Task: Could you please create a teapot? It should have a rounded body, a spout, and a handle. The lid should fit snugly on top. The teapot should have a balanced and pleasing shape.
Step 34:
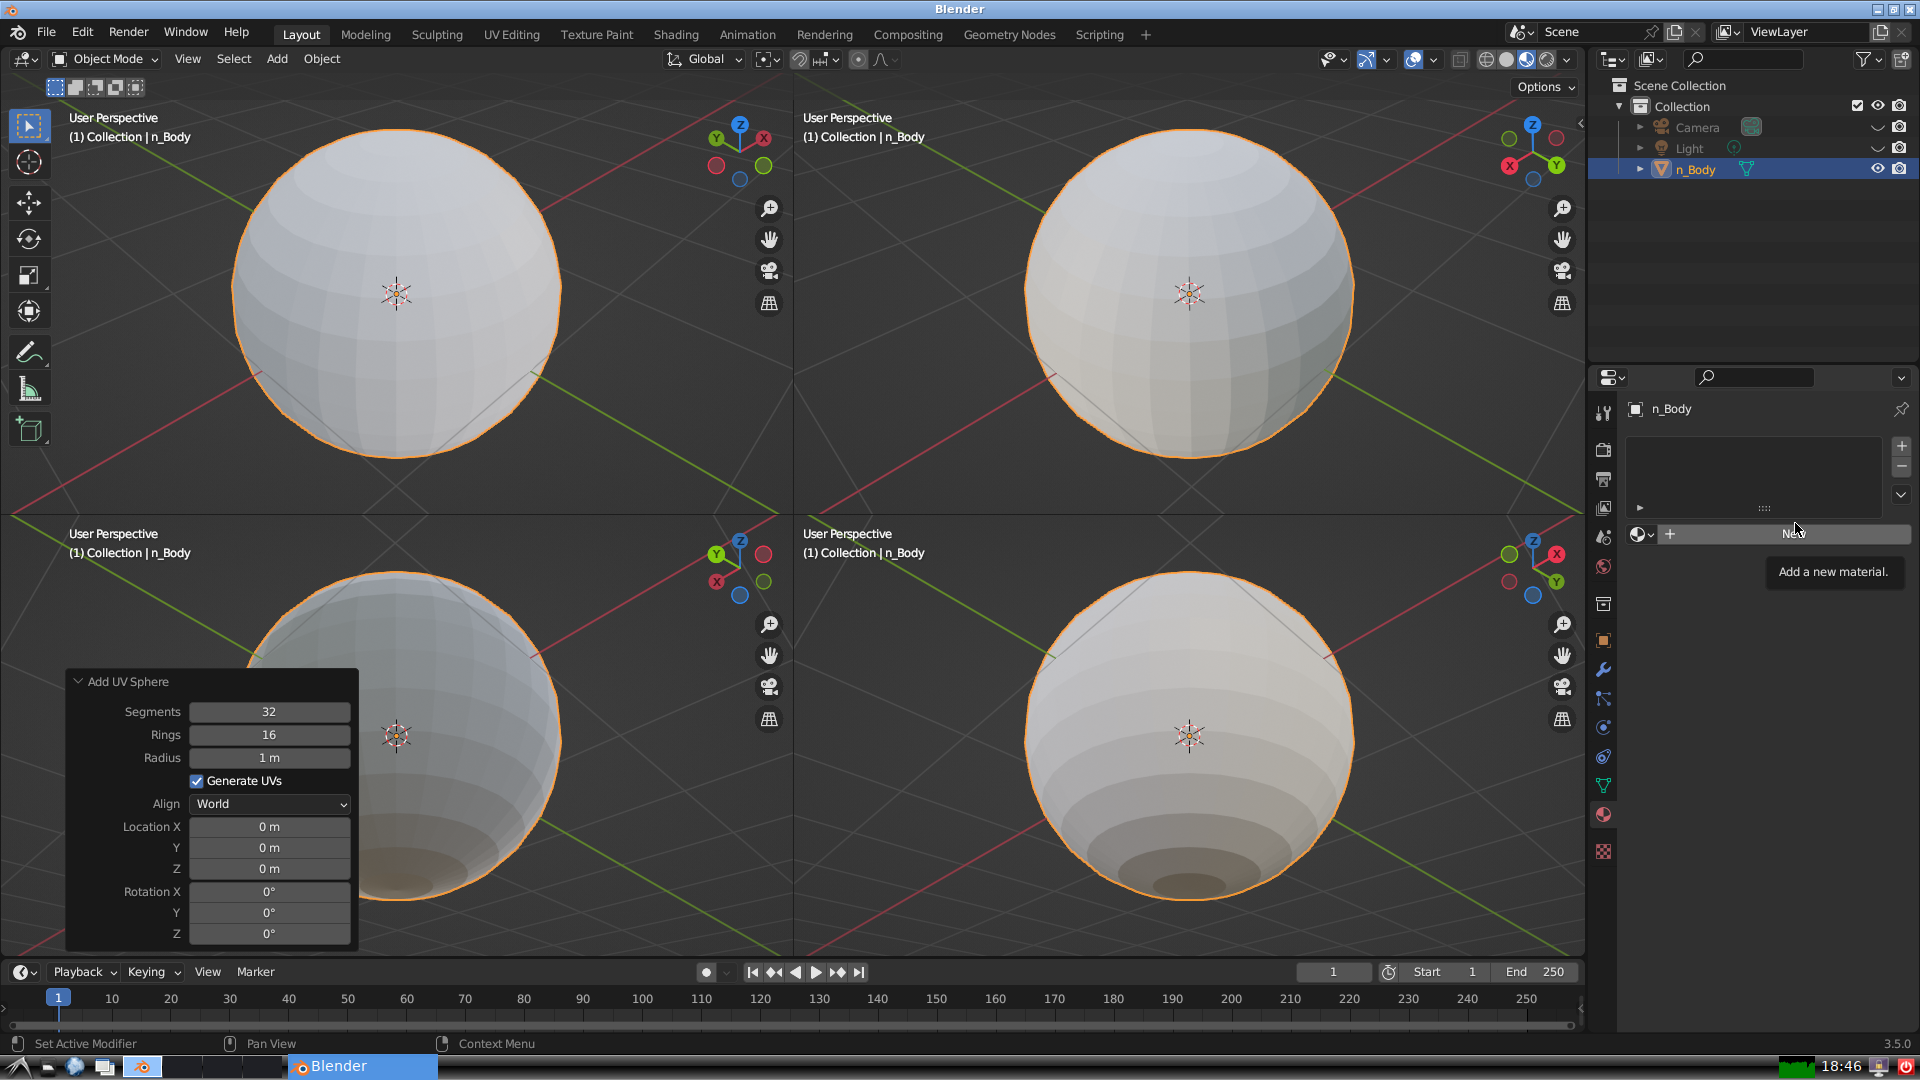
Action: click: no